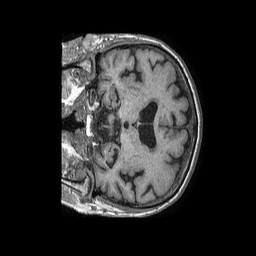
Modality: T1w
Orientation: coronal
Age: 85
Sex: female
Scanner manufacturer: philips
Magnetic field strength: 1.5 T
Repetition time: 0.007824 s
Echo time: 0.003646 s